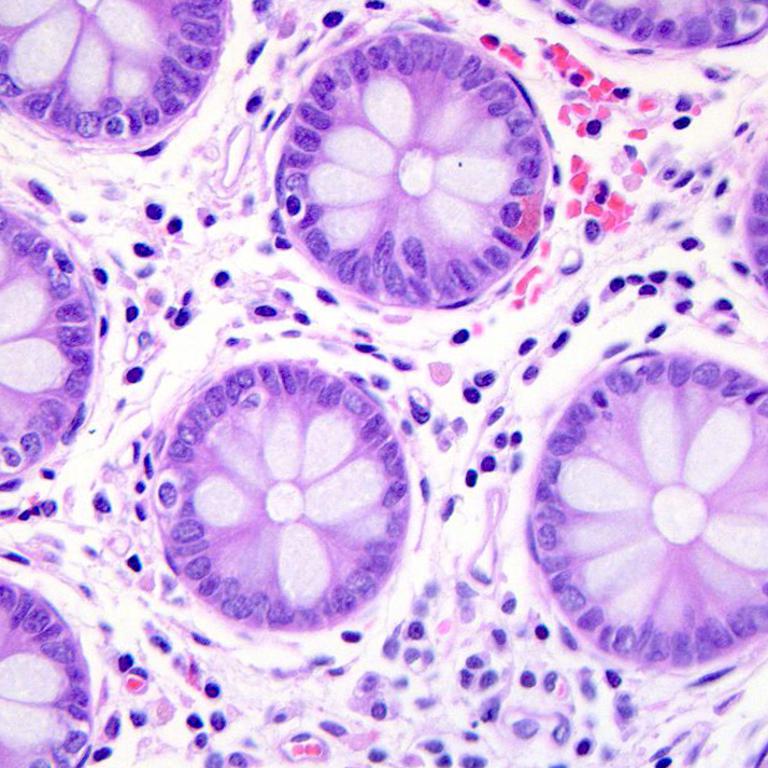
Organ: colon
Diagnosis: benign